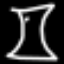
Label: hourglass